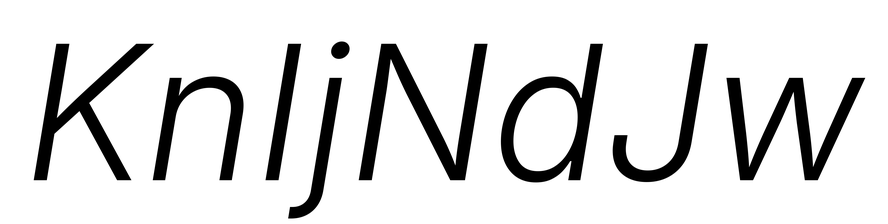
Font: Inter-Italic_Light_Italic